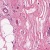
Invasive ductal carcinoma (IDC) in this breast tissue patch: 0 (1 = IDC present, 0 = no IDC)